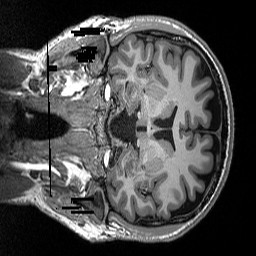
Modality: T1w
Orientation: coronal
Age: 29
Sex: male
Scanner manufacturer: siemens
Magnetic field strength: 3 T
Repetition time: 2.3 s
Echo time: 0.00298 s